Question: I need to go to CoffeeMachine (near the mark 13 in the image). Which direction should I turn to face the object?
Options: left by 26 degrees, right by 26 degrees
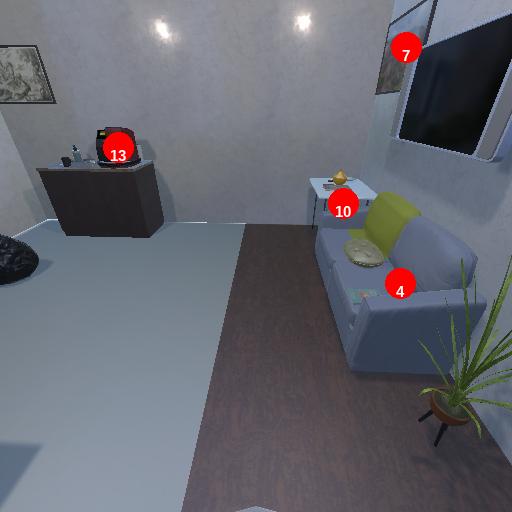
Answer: left by 26 degrees